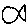
Label: fish